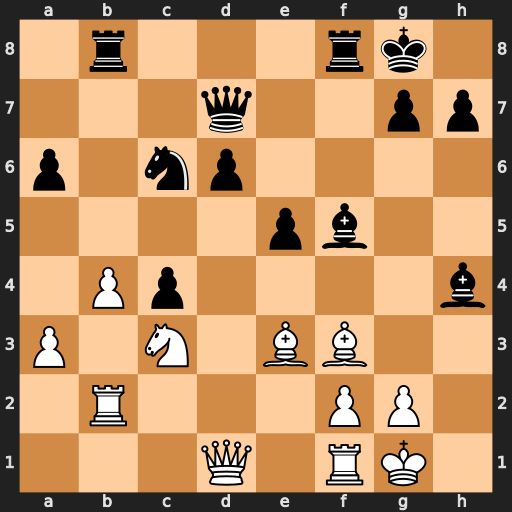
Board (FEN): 1r3rk1/3q2pp/p1np4/4pb2/1Pp4b/P1N1BB2/1R3PP1/3Q1RK1
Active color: w
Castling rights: -
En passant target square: -
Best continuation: Qd5+ Kh8 Qxc6 Qxc6 Bxc6